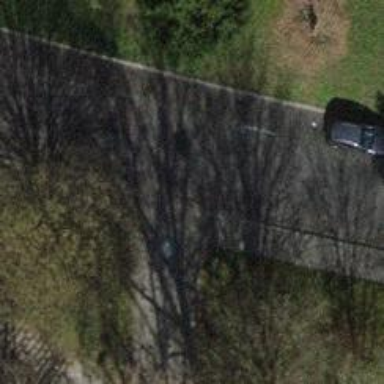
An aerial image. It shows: Asphalt pedestrian road.